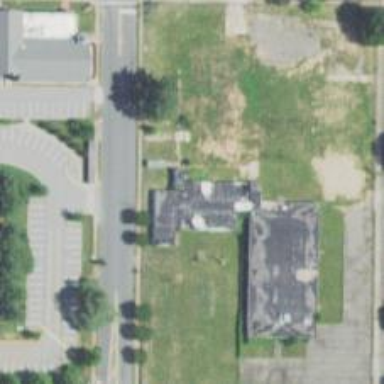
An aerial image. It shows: School.